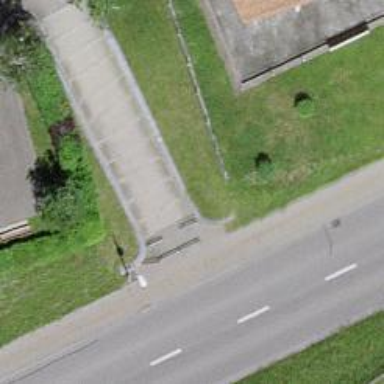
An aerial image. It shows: Cycle barrier.